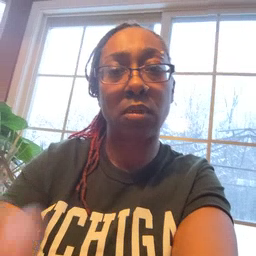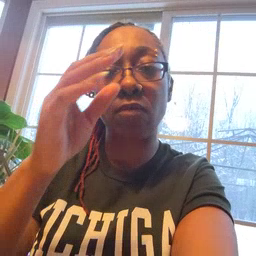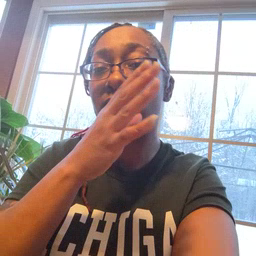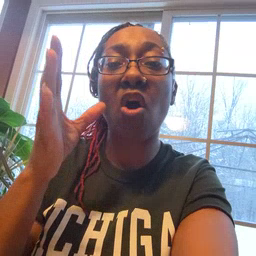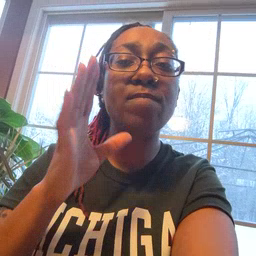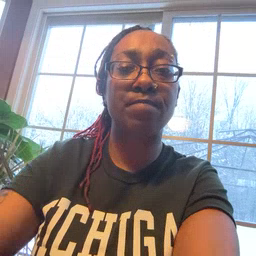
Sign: farm